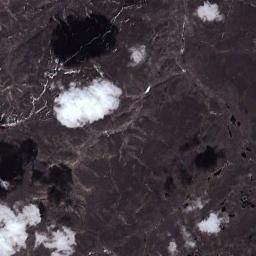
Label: cloud